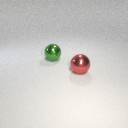
large red metal sphere to the right of large green metal sphere